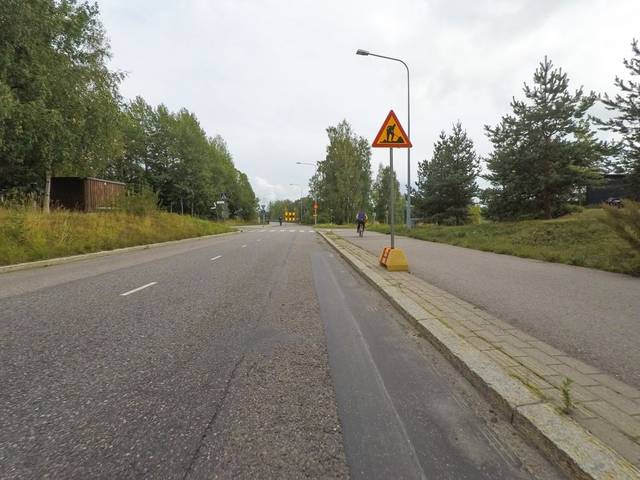
Region: Finland
Coordinates: 60.229, 25.001